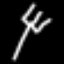
Label: fork